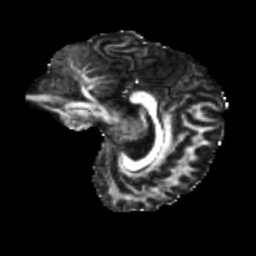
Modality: FA
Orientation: sagittal
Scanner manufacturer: siemens
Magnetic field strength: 3 T
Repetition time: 4 s
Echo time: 0.0594 s